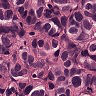
Metastatic tissue present: yes